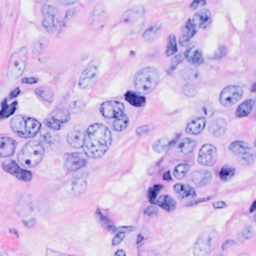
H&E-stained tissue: Breast